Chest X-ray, PA view. Patient: 47 years old, sex M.
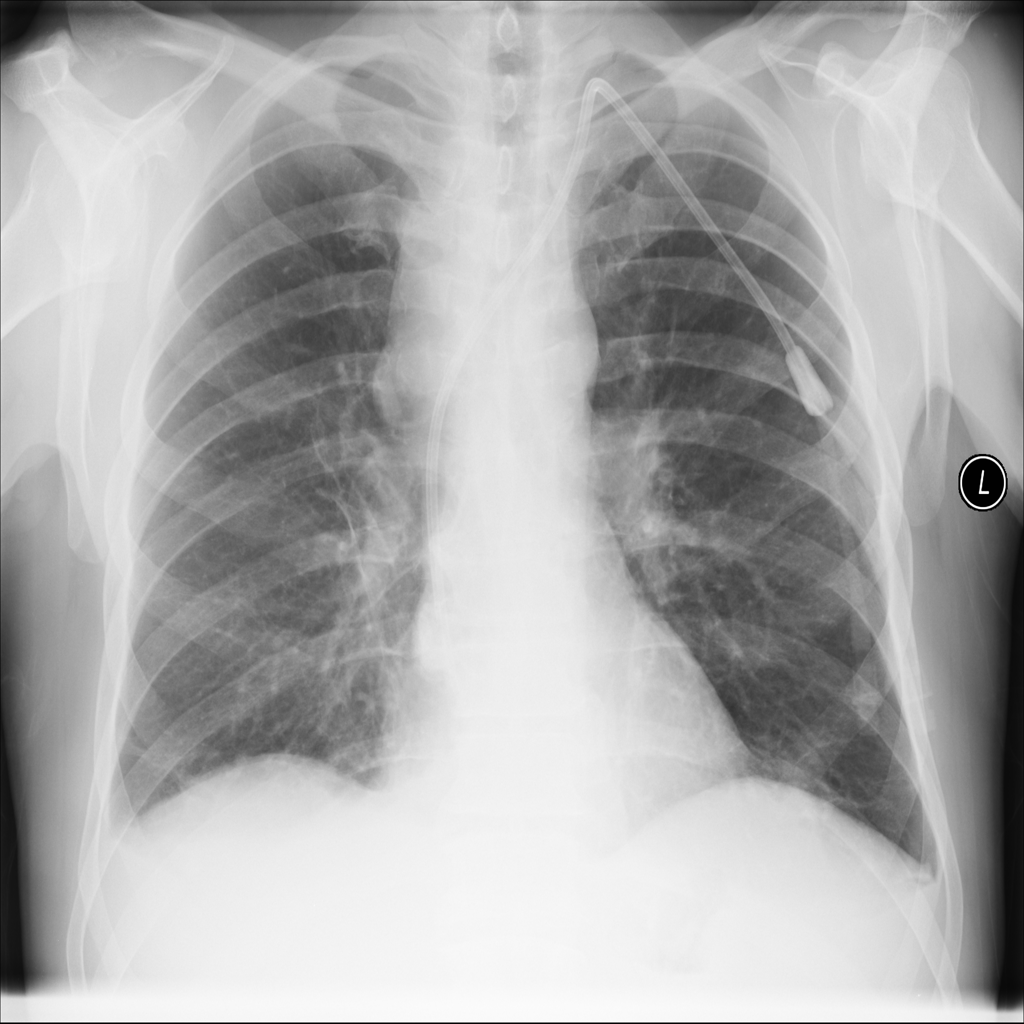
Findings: Atelectasis, Effusion, Infiltration, Mass